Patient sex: M
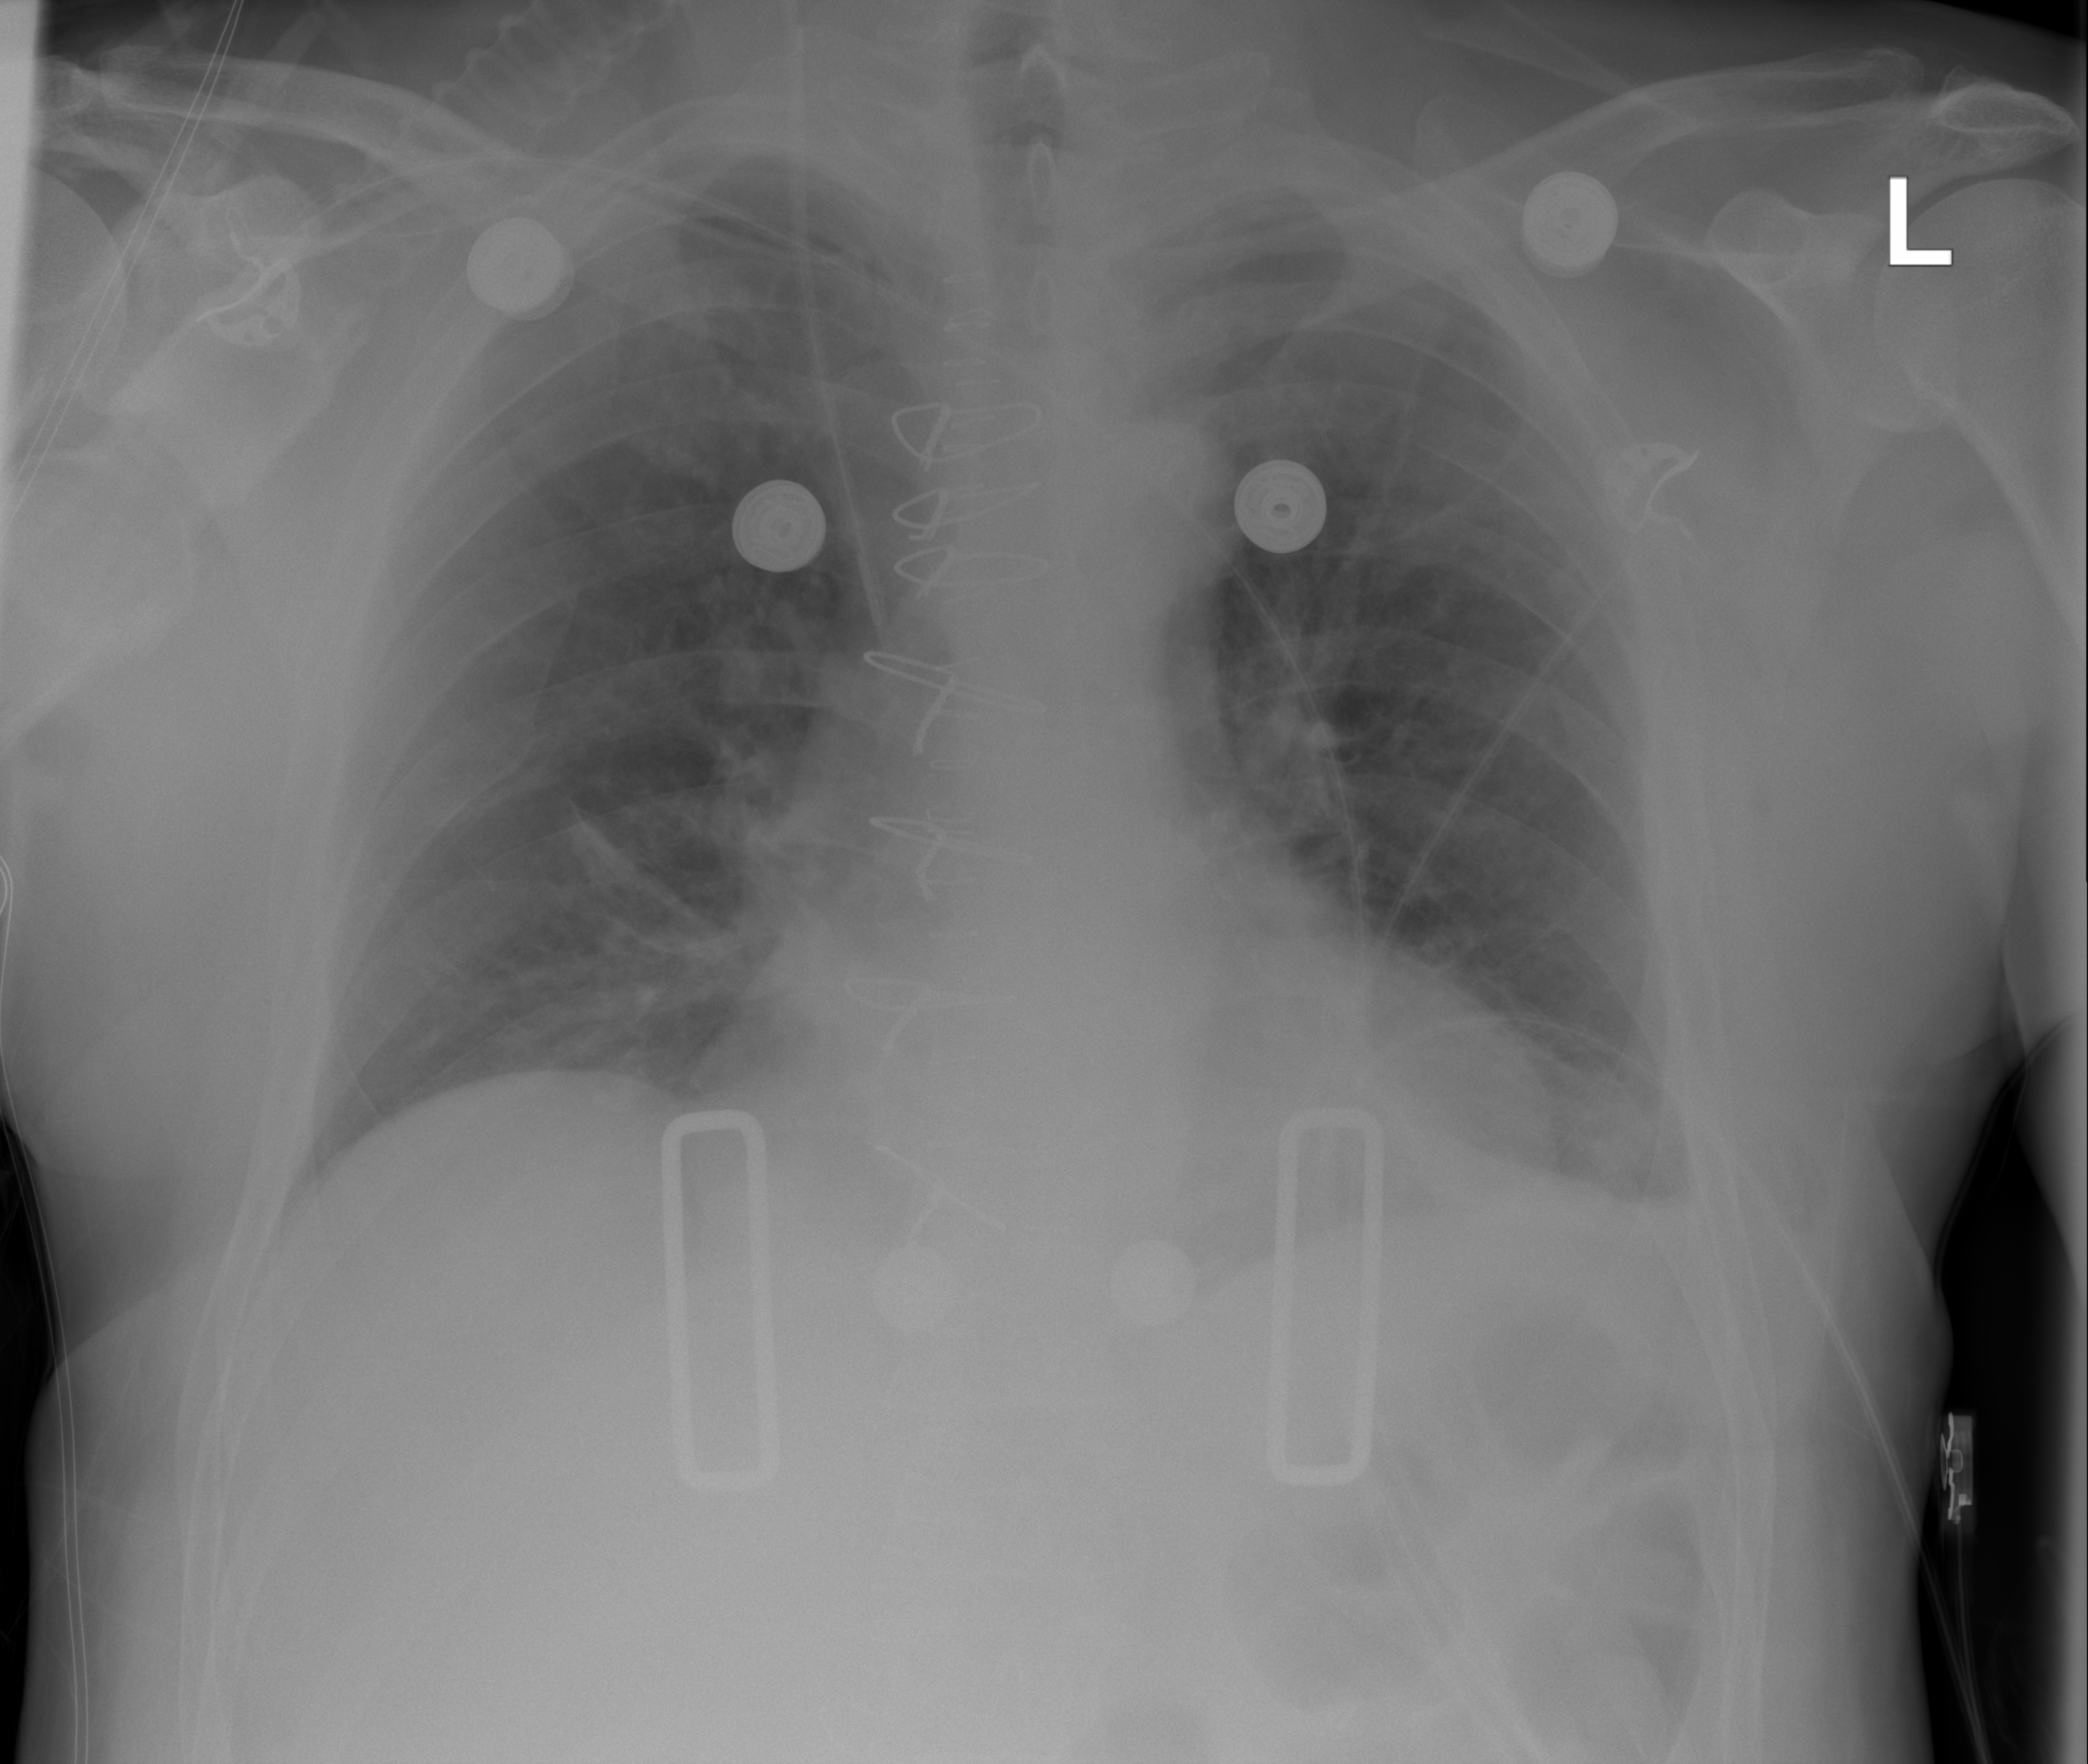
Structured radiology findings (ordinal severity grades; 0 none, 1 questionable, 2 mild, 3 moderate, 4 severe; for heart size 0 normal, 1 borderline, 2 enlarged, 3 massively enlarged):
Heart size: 0
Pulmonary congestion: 2
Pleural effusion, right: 0
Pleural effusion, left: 0
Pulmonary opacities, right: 0
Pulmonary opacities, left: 0
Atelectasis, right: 2
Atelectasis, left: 3